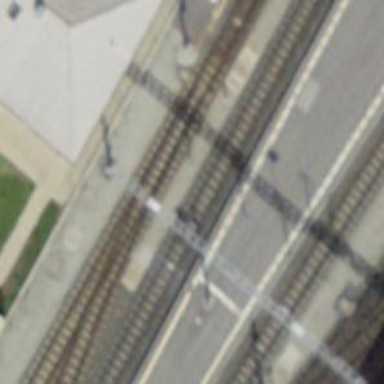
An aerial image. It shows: Railway signal.